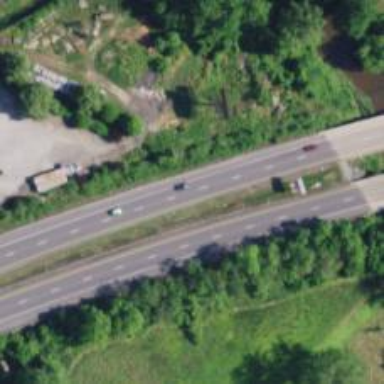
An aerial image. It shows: Trunk highway.